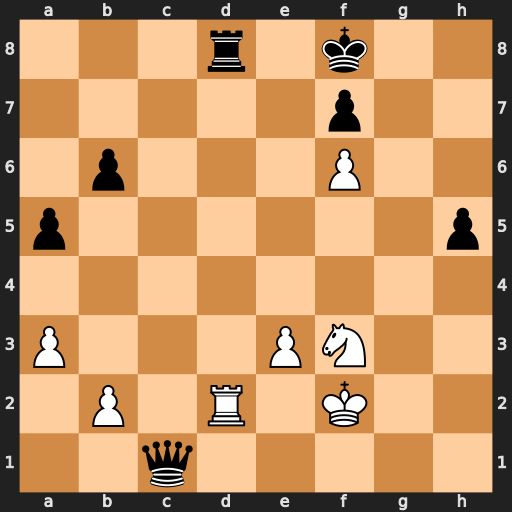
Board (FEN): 3r1k2/5p2/1p3P2/p6p/8/P3PN2/1P1R1K2/2q5
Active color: w
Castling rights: -
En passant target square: -
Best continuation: Rxd8#